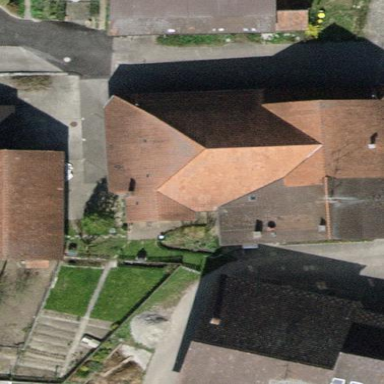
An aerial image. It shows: Farm building with gabled roof.